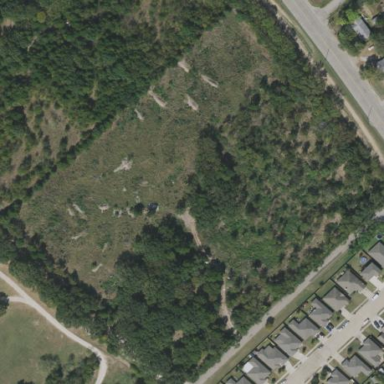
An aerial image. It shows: Grassy plot area designated for zoning.